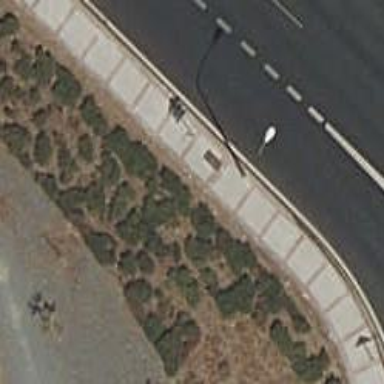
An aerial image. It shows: Footway made of paving stones.